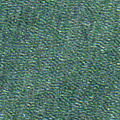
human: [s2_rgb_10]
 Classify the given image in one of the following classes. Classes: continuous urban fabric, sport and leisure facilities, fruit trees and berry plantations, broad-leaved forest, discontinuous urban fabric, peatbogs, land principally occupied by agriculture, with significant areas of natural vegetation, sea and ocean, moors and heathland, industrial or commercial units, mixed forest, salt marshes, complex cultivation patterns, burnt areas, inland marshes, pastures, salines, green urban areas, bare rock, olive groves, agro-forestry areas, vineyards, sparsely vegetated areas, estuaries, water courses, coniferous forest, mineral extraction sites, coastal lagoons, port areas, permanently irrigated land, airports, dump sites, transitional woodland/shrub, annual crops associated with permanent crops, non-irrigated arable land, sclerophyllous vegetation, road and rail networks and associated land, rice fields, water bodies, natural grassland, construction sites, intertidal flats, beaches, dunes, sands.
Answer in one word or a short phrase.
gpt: sea and ocean